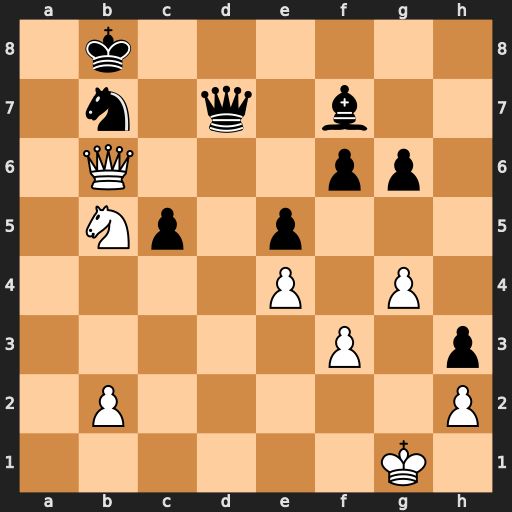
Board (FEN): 1k6/1n1q1b2/1Q3pp1/1Np1p3/4P1P1/5P1p/1P5P/6K1
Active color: w
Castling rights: -
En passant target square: -
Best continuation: Qa7+ Kc8 Qa8#